Field crop: maize
Growth stage: 2
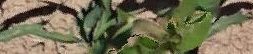
Species: maize